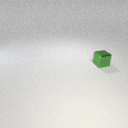
small green metal cube